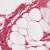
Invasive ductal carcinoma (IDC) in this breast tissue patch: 0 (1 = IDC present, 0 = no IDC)